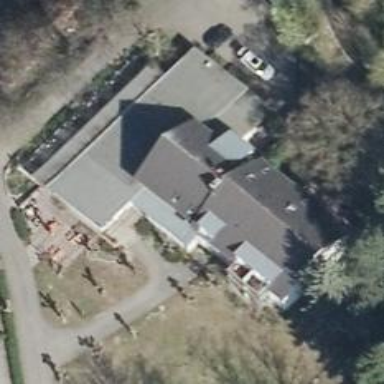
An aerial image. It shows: Restaurant.